Interaction volume radius: 10 \u00c5
Interaction volume height: 20 \u00c5
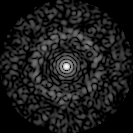
Disorder parameter: 0.8373